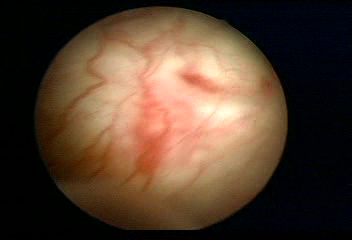
Modality: WLC
Class: Normal mucosa
Bladder cancer association: No